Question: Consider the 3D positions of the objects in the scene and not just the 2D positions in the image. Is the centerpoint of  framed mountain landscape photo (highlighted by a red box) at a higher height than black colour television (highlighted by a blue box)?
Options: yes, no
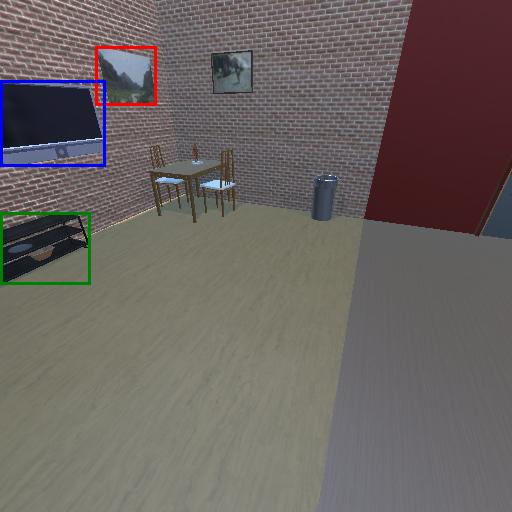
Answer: yes